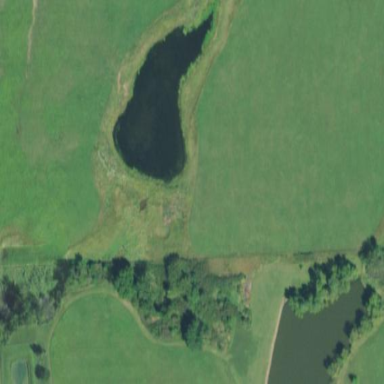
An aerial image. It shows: Peaceful pond surrounded by nature.